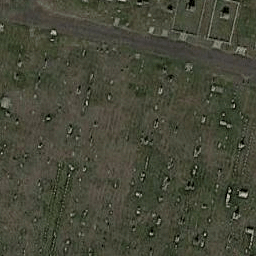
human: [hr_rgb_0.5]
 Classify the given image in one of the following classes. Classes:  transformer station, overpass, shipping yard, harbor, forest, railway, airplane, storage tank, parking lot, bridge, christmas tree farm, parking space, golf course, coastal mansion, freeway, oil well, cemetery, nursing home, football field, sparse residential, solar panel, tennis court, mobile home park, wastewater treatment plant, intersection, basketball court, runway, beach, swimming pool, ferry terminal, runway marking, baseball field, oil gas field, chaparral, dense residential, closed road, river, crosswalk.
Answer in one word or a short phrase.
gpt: cemetery